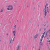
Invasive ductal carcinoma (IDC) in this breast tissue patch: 1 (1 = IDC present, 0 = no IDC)